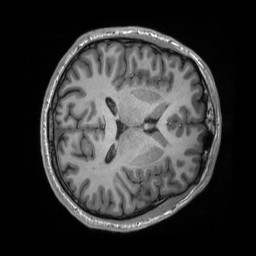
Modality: T1w
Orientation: axial
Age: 23
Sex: male
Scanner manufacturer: siemens
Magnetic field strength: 3 T
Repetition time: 2.3 s
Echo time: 0.00298 s